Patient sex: M
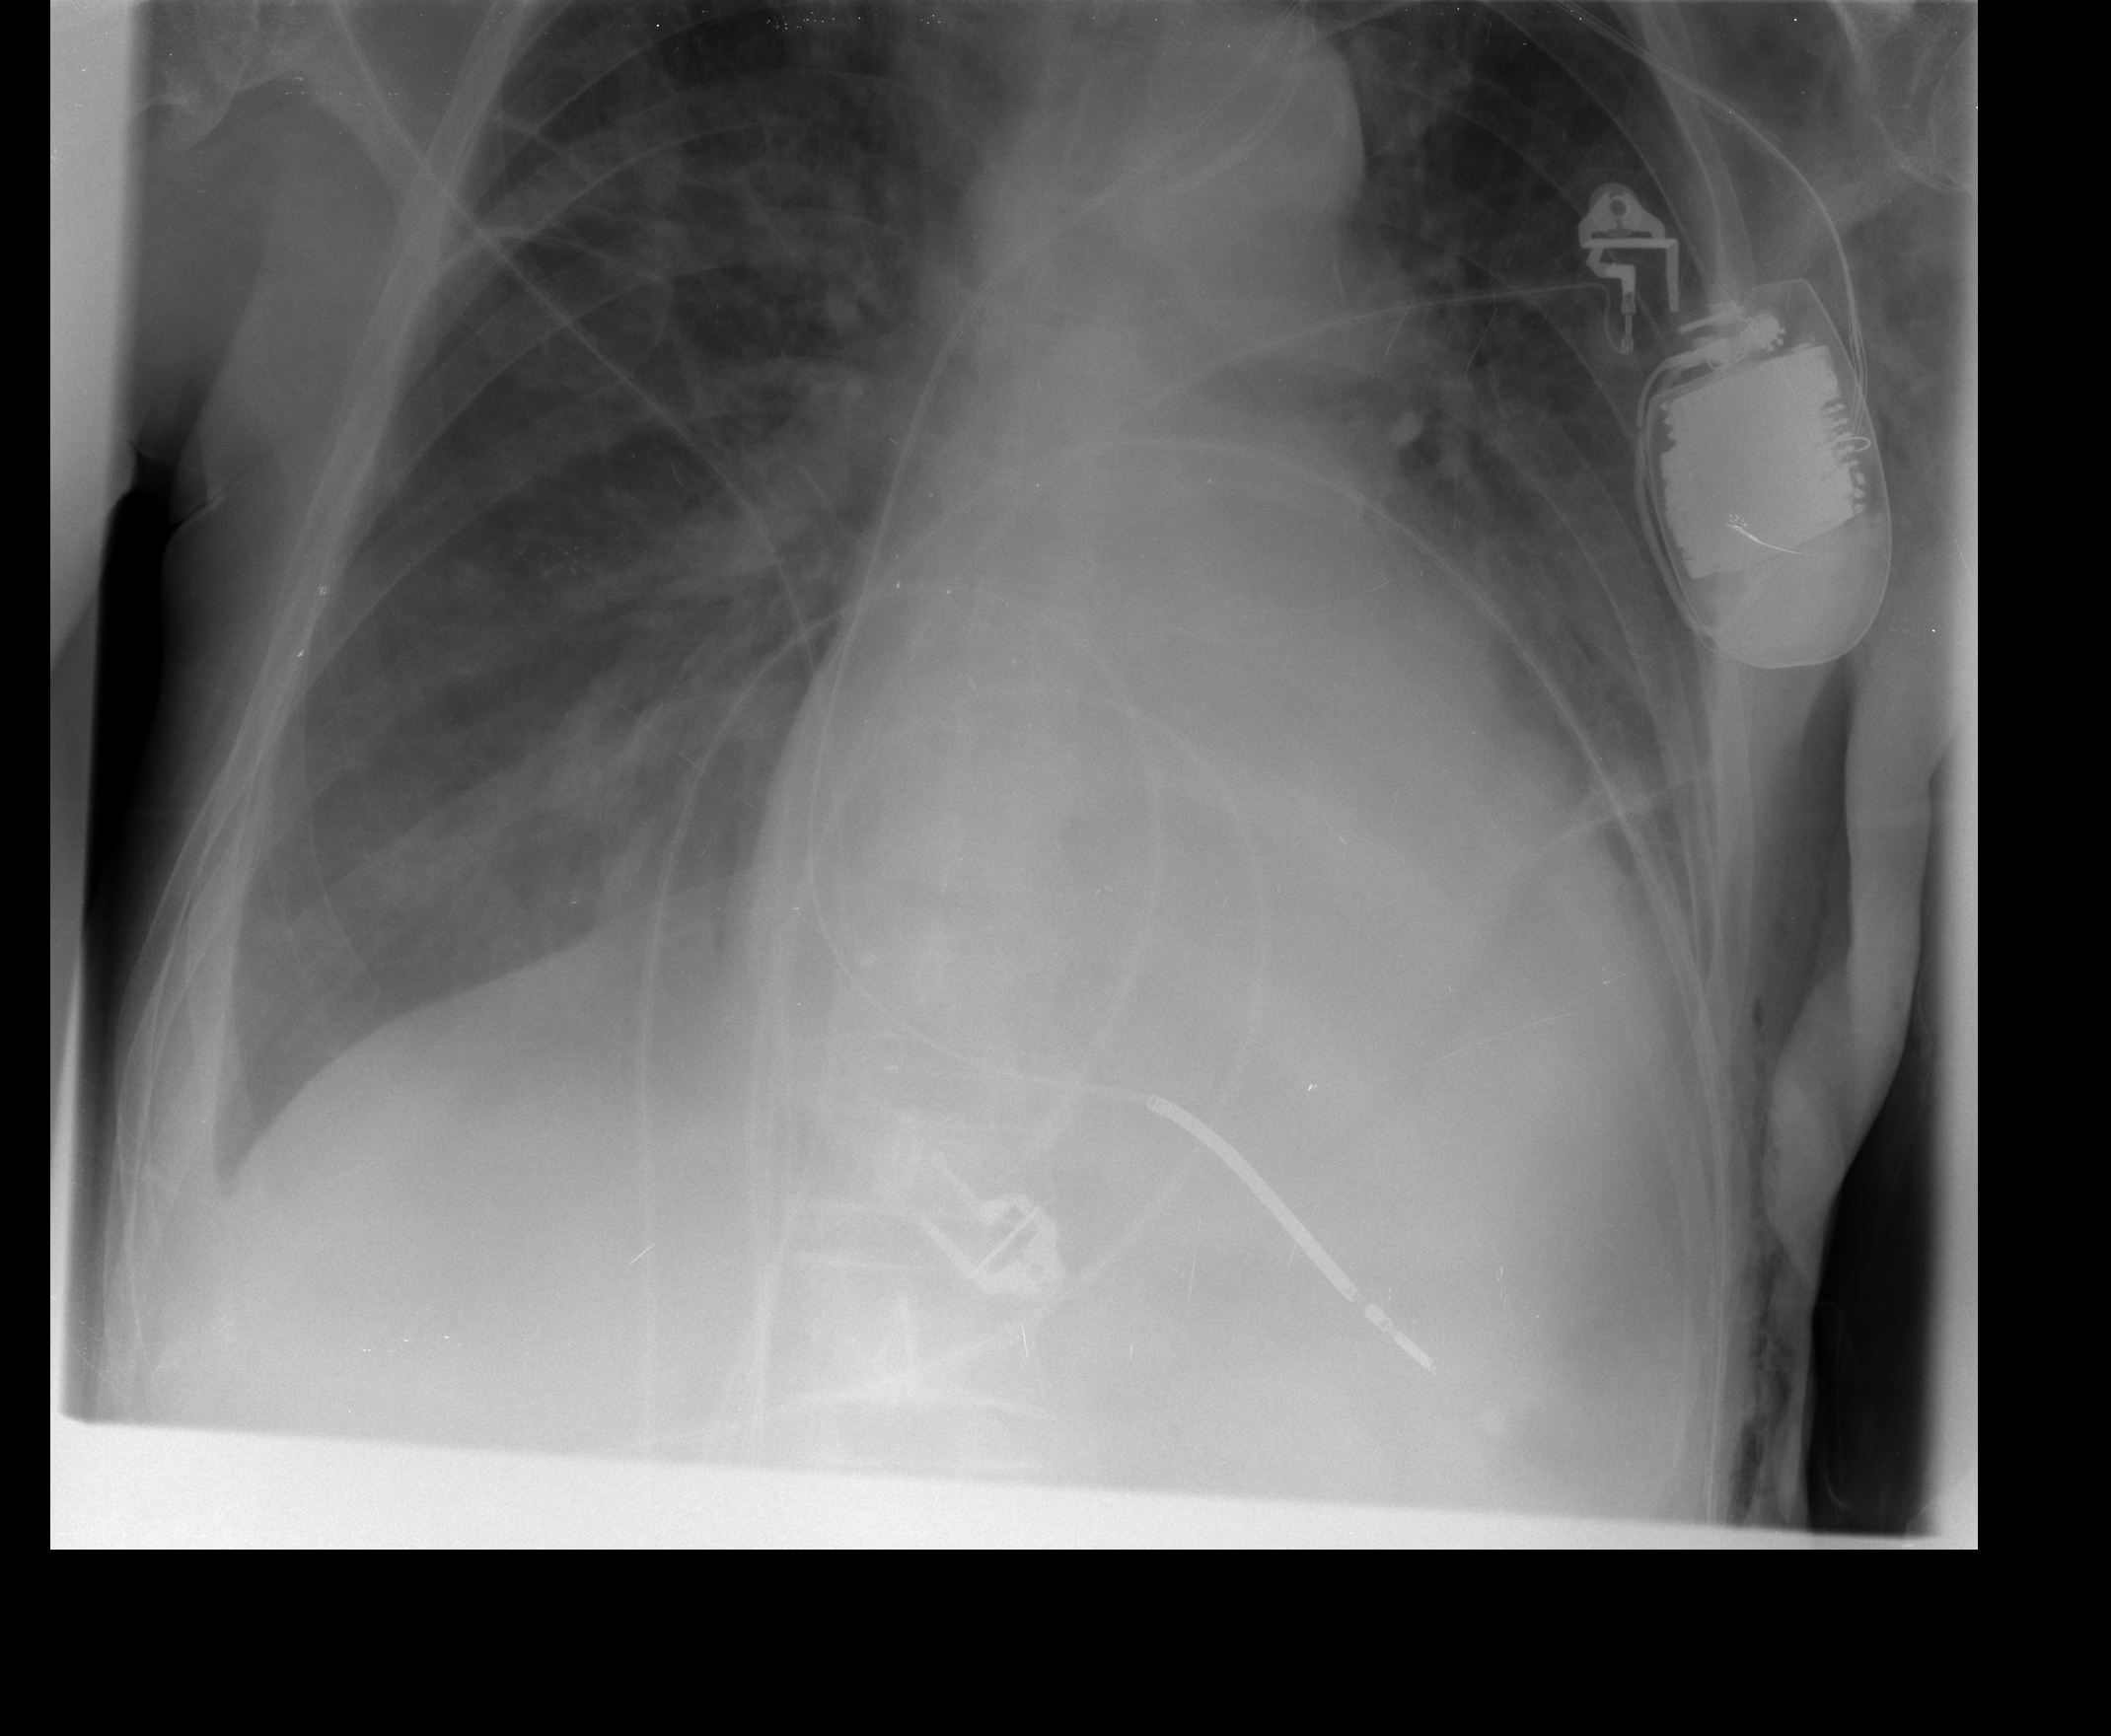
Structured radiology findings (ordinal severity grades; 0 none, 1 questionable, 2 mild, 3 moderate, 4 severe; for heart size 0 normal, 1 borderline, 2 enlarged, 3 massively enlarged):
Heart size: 2
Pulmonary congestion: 2
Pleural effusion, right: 2
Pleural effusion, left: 2
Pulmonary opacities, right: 2
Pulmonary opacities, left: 1
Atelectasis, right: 2
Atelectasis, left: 2